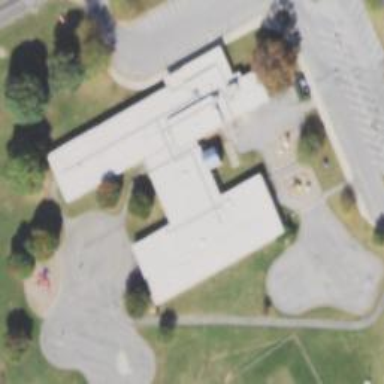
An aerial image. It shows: School.